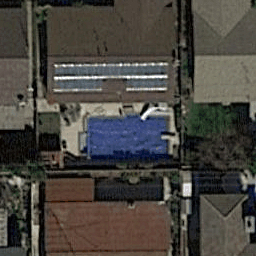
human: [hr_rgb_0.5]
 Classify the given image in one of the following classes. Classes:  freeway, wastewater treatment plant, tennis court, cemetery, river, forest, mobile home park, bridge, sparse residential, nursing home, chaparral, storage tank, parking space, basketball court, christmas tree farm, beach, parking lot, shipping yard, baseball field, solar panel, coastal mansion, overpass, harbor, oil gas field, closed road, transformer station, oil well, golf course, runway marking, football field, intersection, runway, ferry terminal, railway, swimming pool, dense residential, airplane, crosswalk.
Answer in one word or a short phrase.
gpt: swimming pool